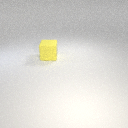
large yellow rubber cube